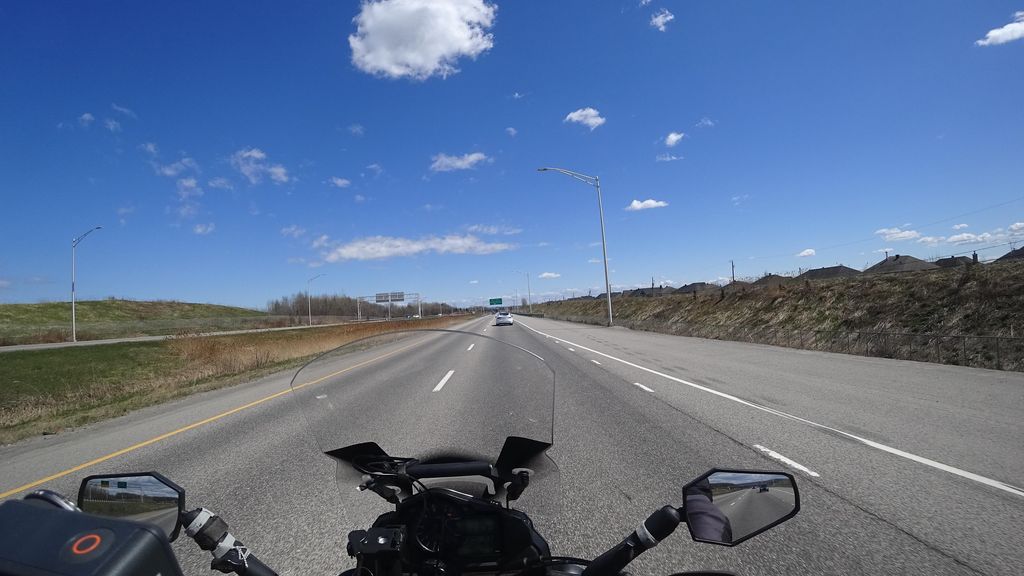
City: quebec_city